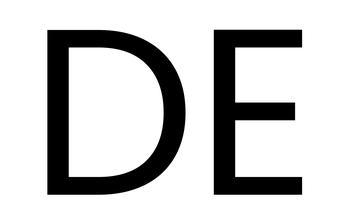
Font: Poppins-Regular